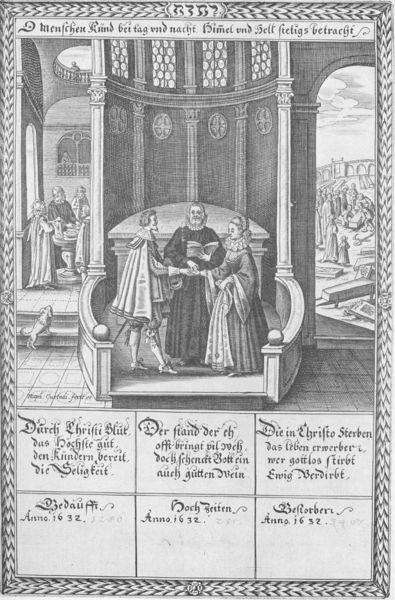
Titel: O Menschen Künd bei tag vnd nacht
Künstler: Raphael Custos
Standort: Wolfenbüttel
Institution: Herzog August Bibliothek
Schlagwörter: himmel, mann, umhang, weiß, wolken, landschaft, menschen, fenster, frau, grau, hintergrund, hut, männer, schwarz, szene, säulen, zeichnung, ausblick, dach, haus, hund, haube, ornament, rock, versammlung, bart, architektur, bibel, geschichte, kleidung, kragen, rahmen, halskrause, innenraum, felder, kirche, boden, gewand, interieur, drei, paar, blatt, renaissance, rund, relief, schrift, grafik, graphik, spalten, rundbogen, treppe, braut, inschrift, lesen, deutsch, stufen, gruppen, bögen, gewölbe, buch, kirch, rundfenster, druck, druckgraphik, schwarzweiss, radierung, stich, fliesen, illustration, text, überschrift, degen, habit, krause, altar, tracht, brautpaar, ehe, talar, pfarrer, beerdigung, mittelalter, apsis, messe, priester, romanik, chor, kapelle, adelig, hochzeit, höfisch, taufe, steinboden, kupferstich, szenen, brau, texte, tabelle, legende, geburt, romanisch, latein, taufbecken, erinnerungsblatt, kirchenfenster, hamburg, evangelisch, kalender, bräutigam, eheschliessung, heirat, trauung, vermählung, sprüche, seriendruck, stammbaum, brokatschuhe, eheschlie ung, gesitlicher, handreichung, hochzeitskleid, ornamentrahmen, simultandarstellung, spitenkragen, versprechen, sriendruck, 1632, familienbuch, der lauf des lebens